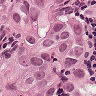
Metastatic tissue present: yes